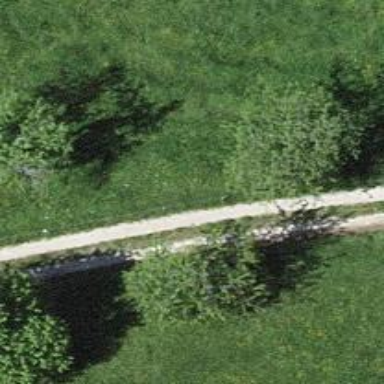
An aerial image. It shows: Track with grade2 tracktype.